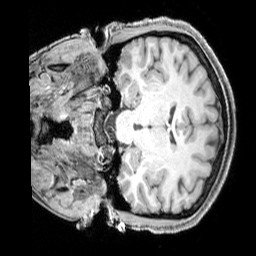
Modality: T1w
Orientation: coronal
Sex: female
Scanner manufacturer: siemens
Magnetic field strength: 3 T
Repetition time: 2.3 s
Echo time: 0.00226 s